Interaction volume radius: 10 \u00c5
Interaction volume height: 30 \u00c5
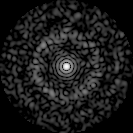
Disorder parameter: 0.8369